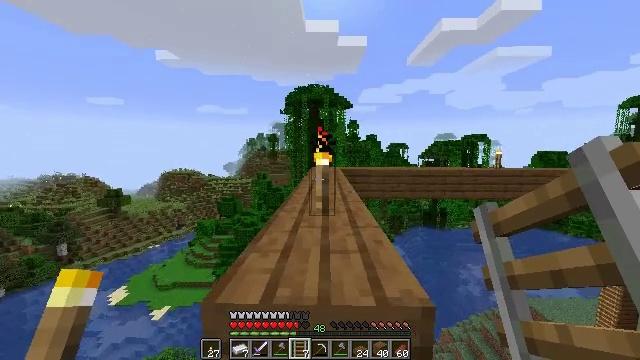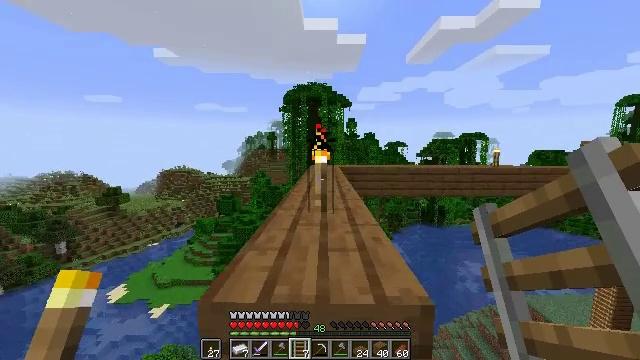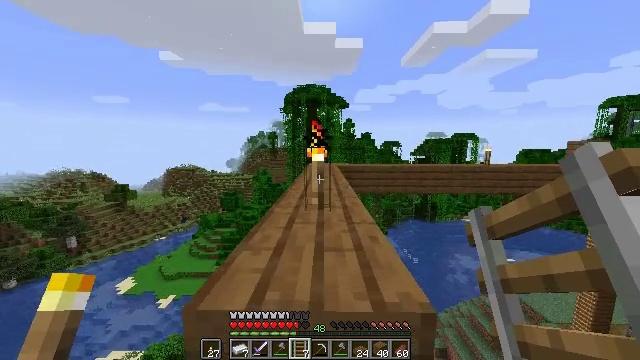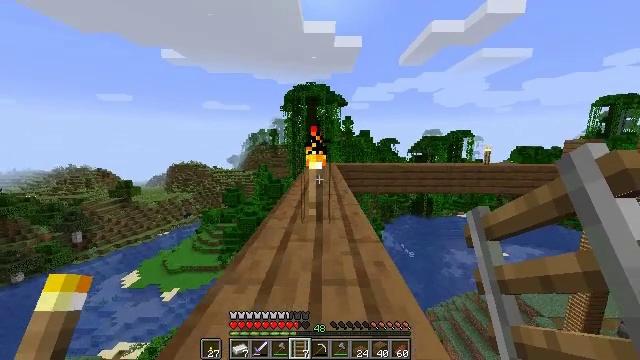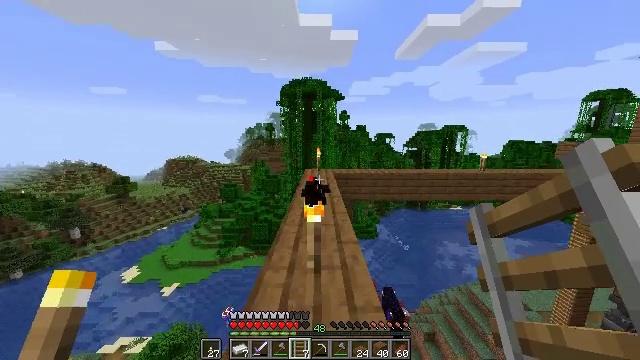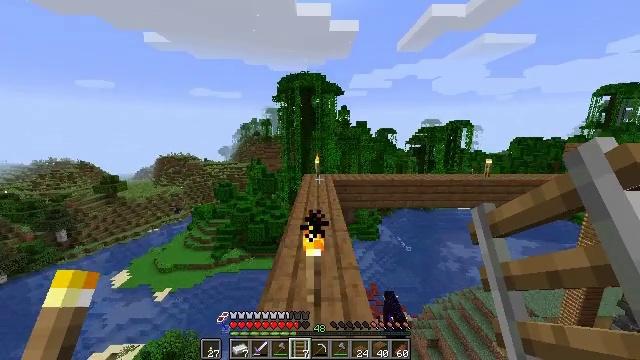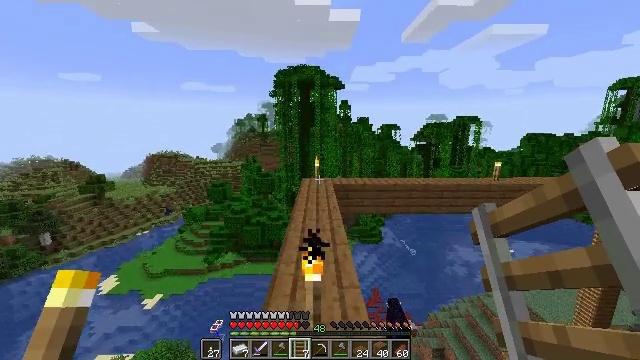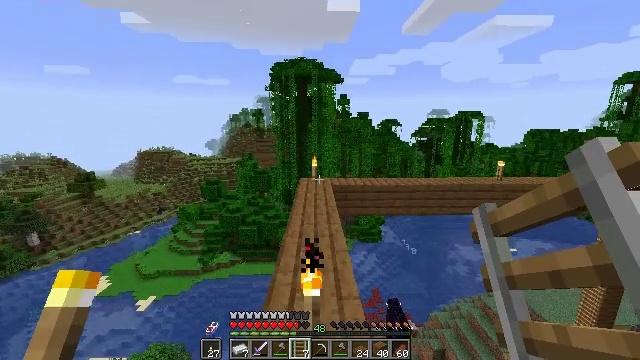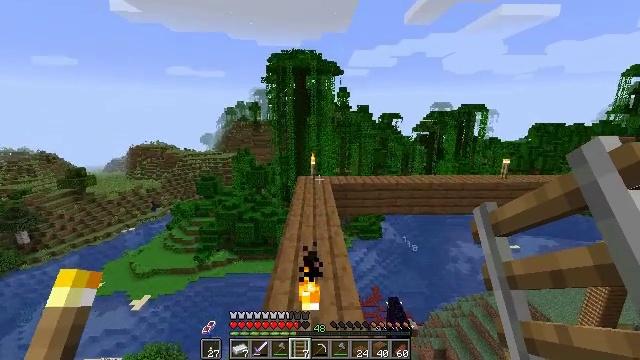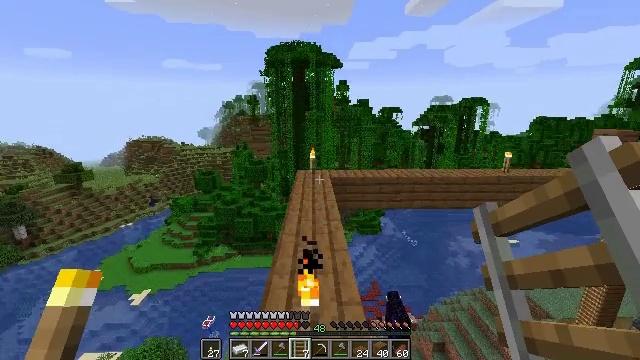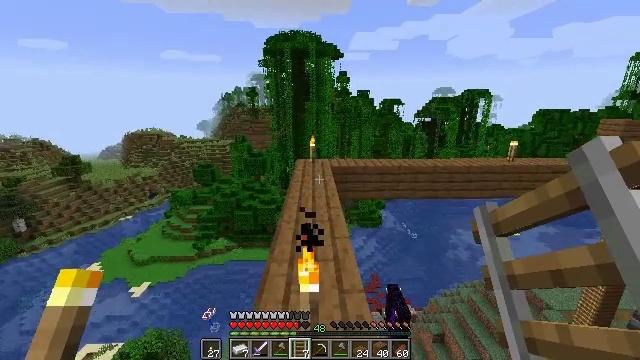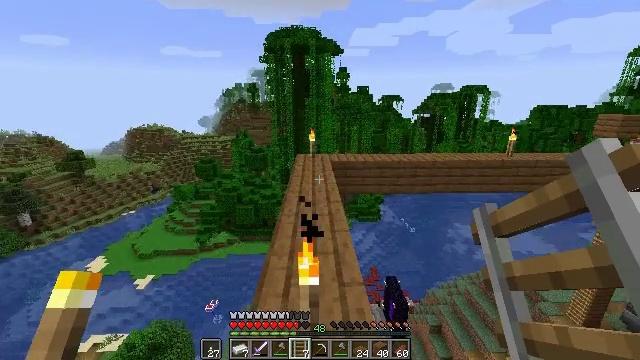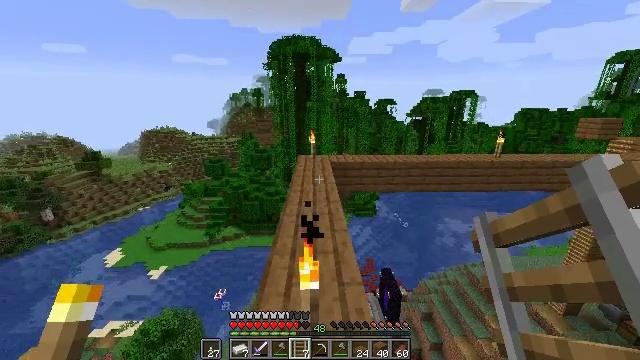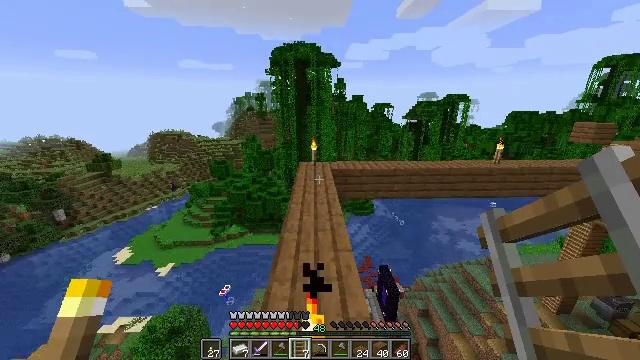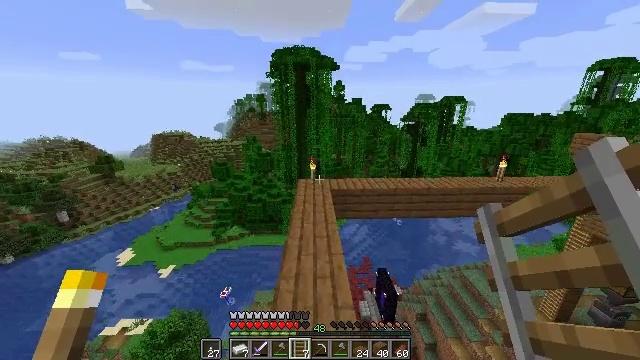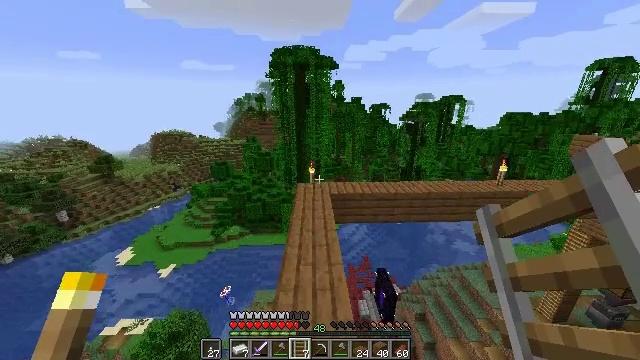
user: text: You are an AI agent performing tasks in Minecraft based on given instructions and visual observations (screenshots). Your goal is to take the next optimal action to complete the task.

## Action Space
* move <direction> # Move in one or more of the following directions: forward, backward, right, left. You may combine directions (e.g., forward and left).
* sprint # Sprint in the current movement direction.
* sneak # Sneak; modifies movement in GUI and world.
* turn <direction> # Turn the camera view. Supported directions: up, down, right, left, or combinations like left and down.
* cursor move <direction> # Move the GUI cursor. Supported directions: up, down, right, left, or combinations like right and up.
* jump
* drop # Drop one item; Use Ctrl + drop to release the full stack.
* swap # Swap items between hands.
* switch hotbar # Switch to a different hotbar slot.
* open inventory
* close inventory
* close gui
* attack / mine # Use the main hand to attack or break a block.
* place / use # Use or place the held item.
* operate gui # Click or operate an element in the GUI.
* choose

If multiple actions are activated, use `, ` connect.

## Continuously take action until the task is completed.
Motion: motion action
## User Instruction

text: Gather the spruce slab by holding left button.
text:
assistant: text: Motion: move forward, sprint, jump
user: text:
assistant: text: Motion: move forward, sprint, jump
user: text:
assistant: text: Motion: move forward, sprint, jump
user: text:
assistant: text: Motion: move forward, turn down, jump
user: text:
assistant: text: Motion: move forward, jump
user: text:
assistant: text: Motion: move forward, jump
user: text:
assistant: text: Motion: move forward, jump
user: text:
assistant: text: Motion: move forward, turn down, jump
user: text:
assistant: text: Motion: move forward, sprint, turn down, jump
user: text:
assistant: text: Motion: move forward, sprint, turn down, jump
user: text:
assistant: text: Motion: move forward, sprint, turn down, jump
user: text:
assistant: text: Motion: move forward, sprint, jump
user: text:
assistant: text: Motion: move forward, jump
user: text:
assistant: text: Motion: move forward, jump
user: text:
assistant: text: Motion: move forward
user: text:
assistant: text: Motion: move forward, turn down
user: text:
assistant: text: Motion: move forward, turn down
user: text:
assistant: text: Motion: move forward, turn down
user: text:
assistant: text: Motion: move forward, sprint, turn down
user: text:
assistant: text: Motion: move forward, sprint
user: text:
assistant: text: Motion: move forward, sprint
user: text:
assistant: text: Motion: move forward, sprint
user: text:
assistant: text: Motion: move forward
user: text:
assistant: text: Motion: move forward
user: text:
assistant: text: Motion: move forward
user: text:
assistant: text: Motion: move forward
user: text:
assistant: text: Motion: move forward, sprint
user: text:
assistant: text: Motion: move forward, sprint
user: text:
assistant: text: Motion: move forward, sprint
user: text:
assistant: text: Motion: move forward